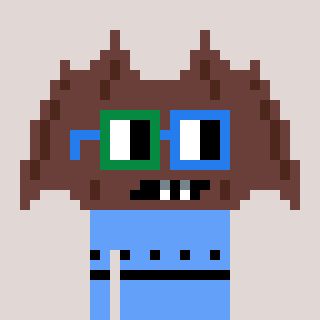
a pixel art character with square green and blue glasses, a bat-shaped head and a blue-colored body on a warm background